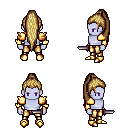
a pixel art fantasy rpg character, male body template, dark elf, purple skin, gold arm armor, gold greaves, blonde extra-long topknot hairstyle, gold boots, dagger, four views (front, back, left, right), 2x2 character sprite sheet, small pixel art, hard edges, no anti-aliasing